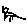
Label: cat